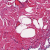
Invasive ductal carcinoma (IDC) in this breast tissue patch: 0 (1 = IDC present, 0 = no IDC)